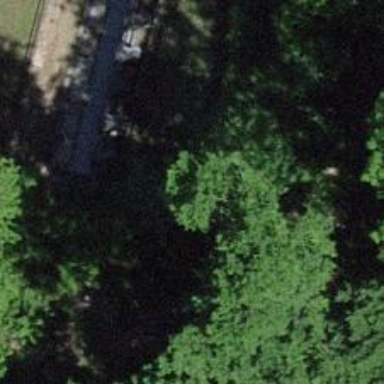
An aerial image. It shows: Retaining wall.